Question: I'm a geologist and have a bunch of boreholes of varying depth.
I've crudely set the number, width and height of the subplots to vary according to the number of boreholes and the number of samples in those boreholes.
In each borehole there is a zone i'd like to highlight, which I've done with axhspan.
What i'd like to do is correlate between the boreholes (the subplots), drawing a line connecting the top and bottom of all the zoned areas across all the boreholes.
I've tried using annotate but haven't progressed very far.
I'm not really sure how to approach this and would appreciate any advice.
Here is some example code, and a pic of what it might produce
'''
import numpy as np
import matplotlib.pyplot as plt
from random import randint
fig = plt.figure()
Wells=np.arange(0,10,1) #number of wells to plot
for i in Wells:
samp=randint(50,100) #number of samples in well
dist=0.02 #space between plots
left=0.05 #left border
right=0.05 #right border
base=0.05 #bottom border
width=((1.0-(left+right))/len(Wells)) #width of subplot
height=(1.0-base)/(100.0/samp) #height of subplot
#create subplots
ax = fig.add_axes([left+(i*width)+dist, 1.0-(base+height), width-dist, height]) #left,bottom,width,height of subplot
#random data
x=np.random.random_integers(100,size=(samp))
y=np.arange(0,len(x),1)
#plot
ax.plot(x,y,alpha=0.5)
#zone area of plot
zone=samp/2.5
ax.axhspan(15, zone, color='k', alpha=0.2) #axis 'h' horizontal span
#format
ax.set_ylim(0,max(y))
ax.set_xlim(0,max(x))
ax.tick_params(axis='both',label1On=False,label2On=False)
plt.show()
'''
:
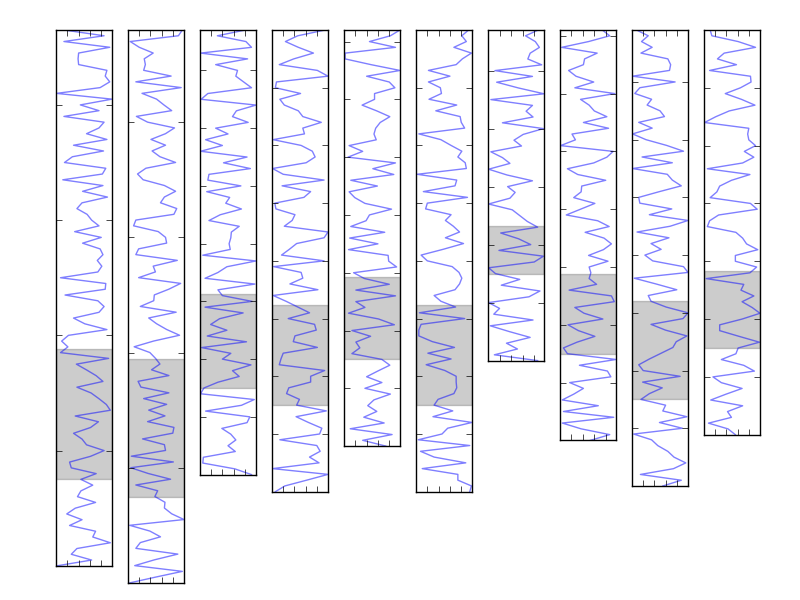
Answer: You can use 'matplotlib.patches.ConnectionPatch' to make this connection.
Add before your 'for' loop:
'''
xys_bot = []
xys_top = []
'''
And at the end of the 'for' loop:
'''
for i in Wells:
#
#...
#
xys_bot.append( ((x.max() - x.min())/2., 15) )
xys_top.append( ((x.max() - x.min())/2., zone) )
if i > 0:
# bottom line
p = ConnectionPatch(xyA = xys_bot[i-1], xyB = xys_bot[i],
coordsA='data', coordsB='data',
axesA=fig.axes[i-1], axesB=ax,
arrowstyle='-')
ax.add_artist(p)
# top line
p = ConnectionPatch(xyA = xys_top[i-1], xyB = xys_top[i],
coordsA='data', coordsB='data',
axesA=fig.axes[i-1], axesB=ax,
arrowstyle='-')
ax.add_artist(p)
plt.draw()
plt.show()
'''